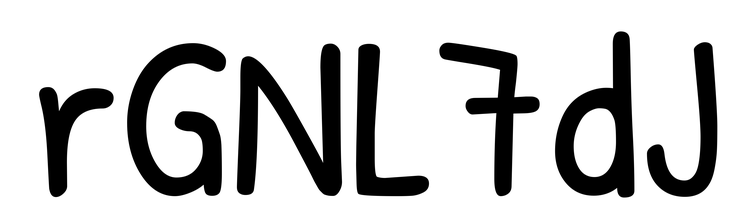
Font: PatrickHand-Regular